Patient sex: M
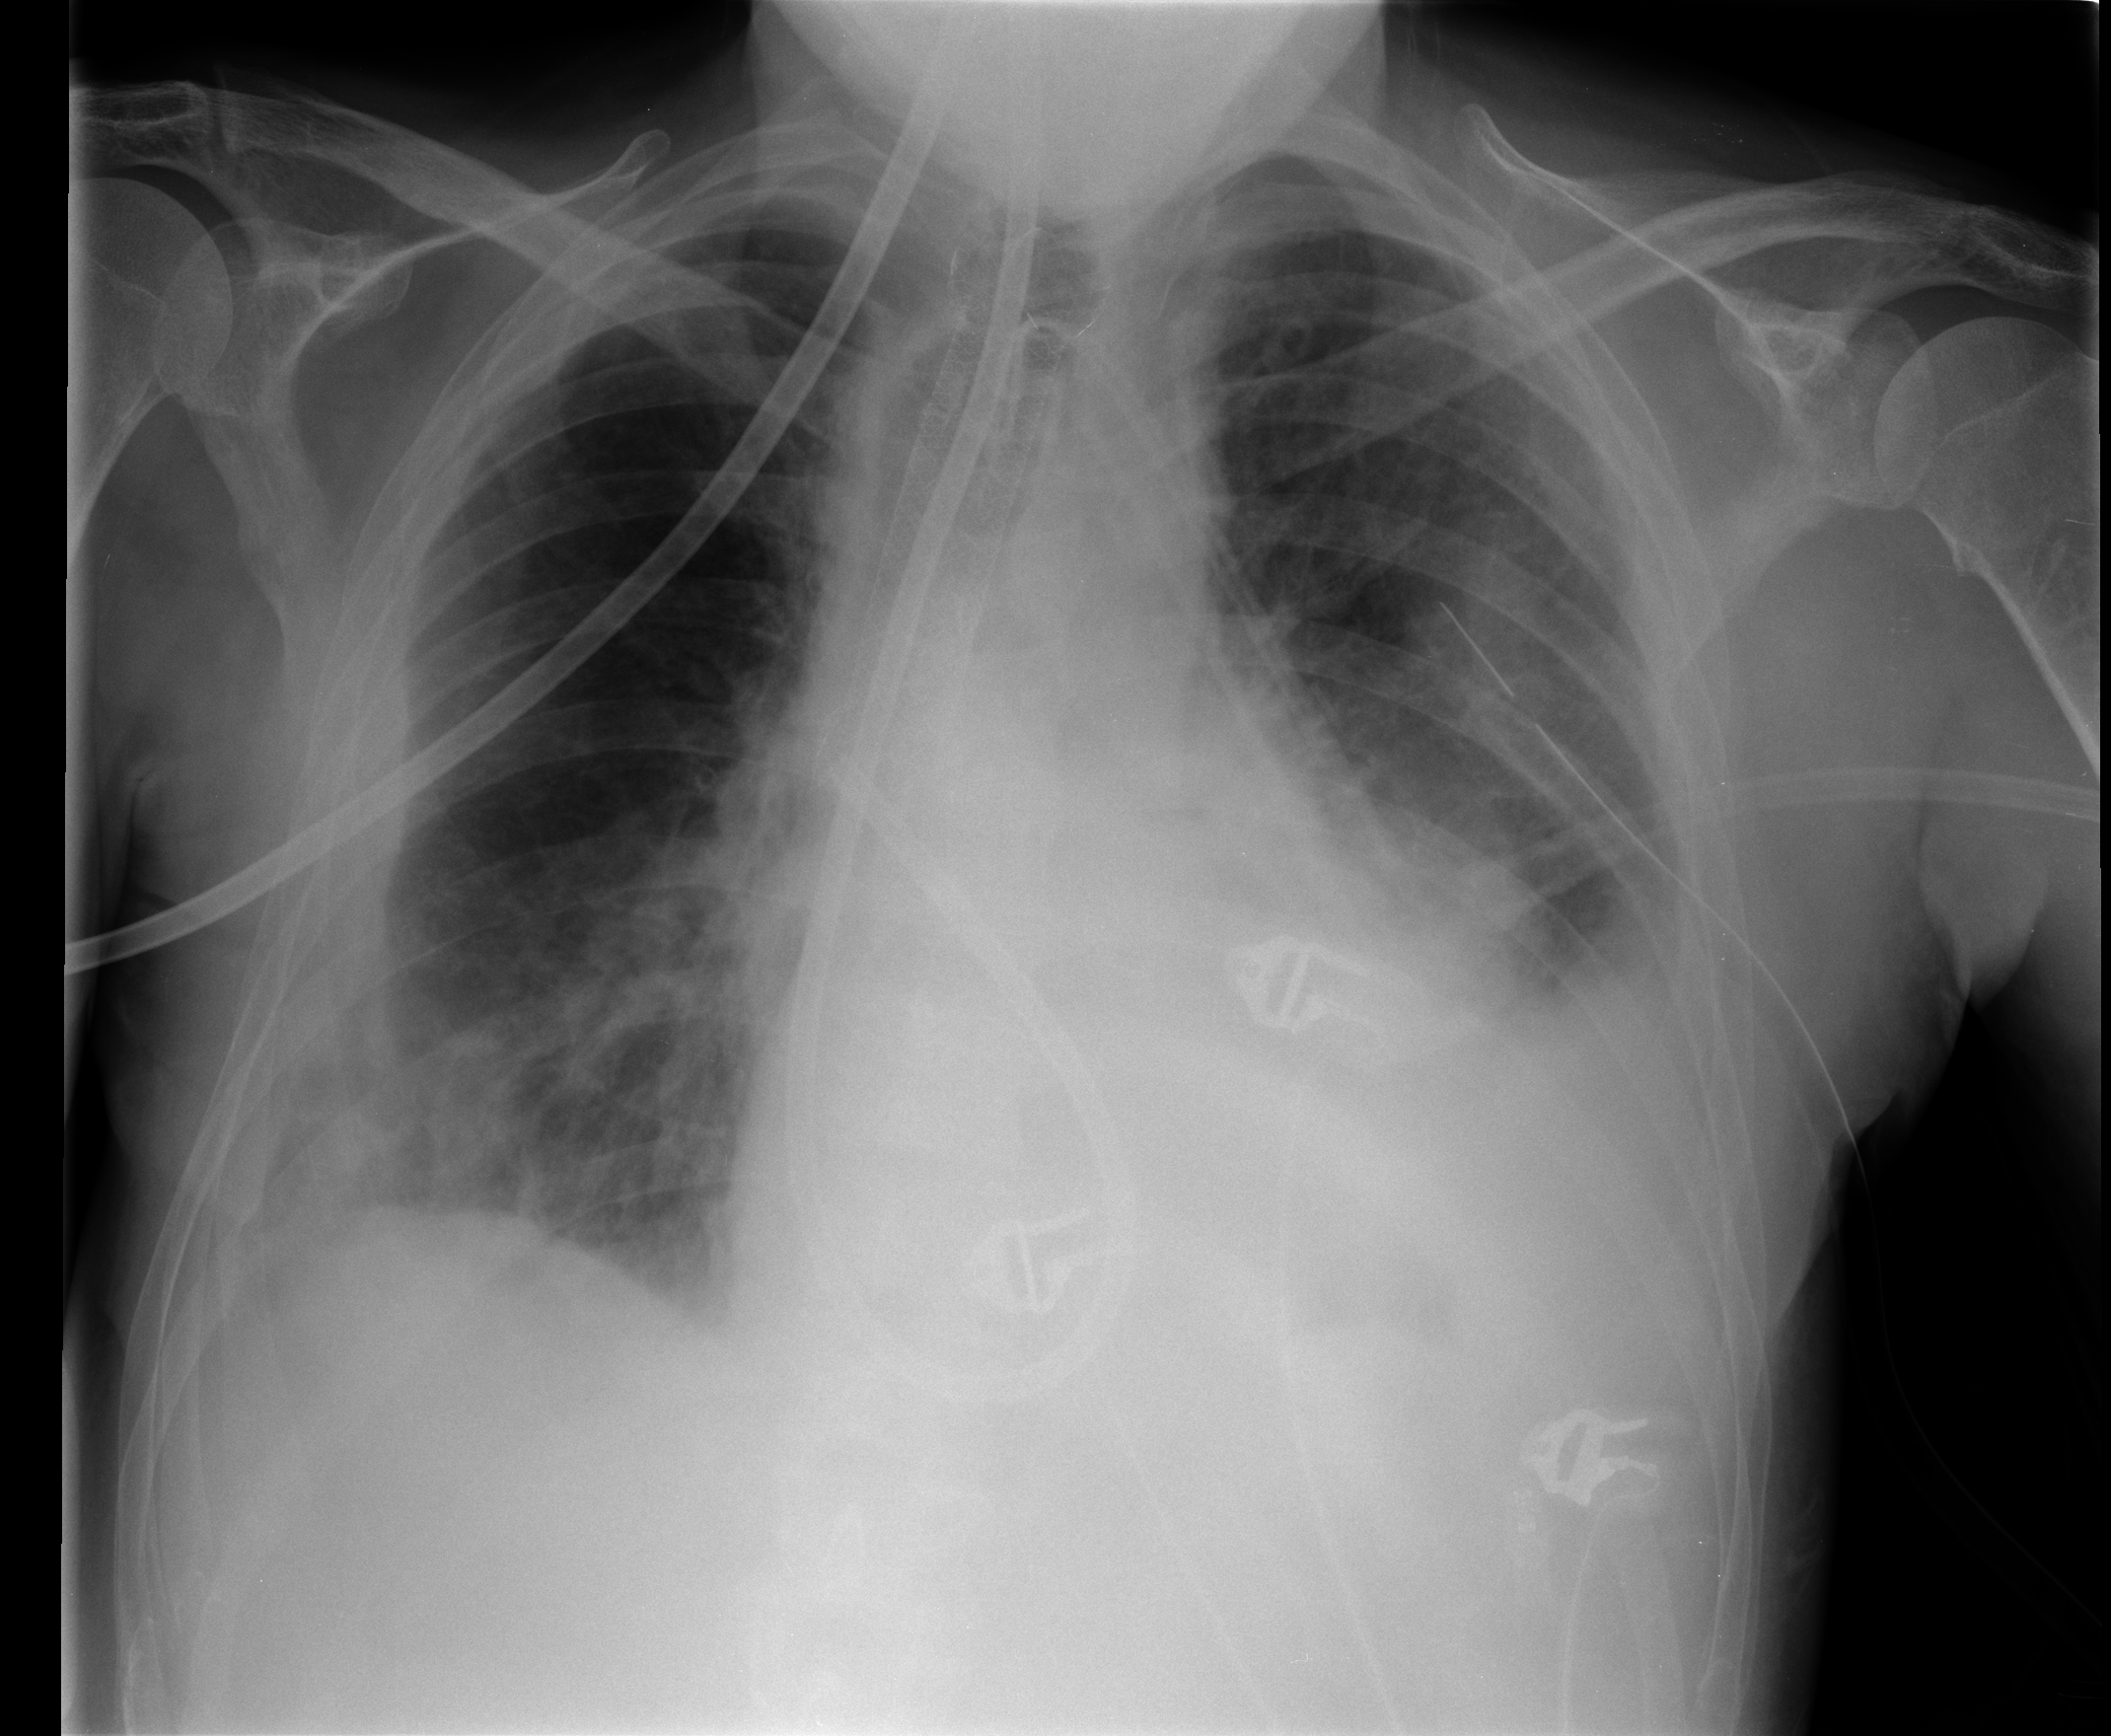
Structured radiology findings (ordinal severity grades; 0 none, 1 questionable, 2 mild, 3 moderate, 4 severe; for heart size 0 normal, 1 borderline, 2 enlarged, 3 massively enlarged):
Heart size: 0
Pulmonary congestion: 2
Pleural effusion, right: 2
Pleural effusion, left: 3
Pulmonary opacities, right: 2
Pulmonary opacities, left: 1
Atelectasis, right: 2
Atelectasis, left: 2